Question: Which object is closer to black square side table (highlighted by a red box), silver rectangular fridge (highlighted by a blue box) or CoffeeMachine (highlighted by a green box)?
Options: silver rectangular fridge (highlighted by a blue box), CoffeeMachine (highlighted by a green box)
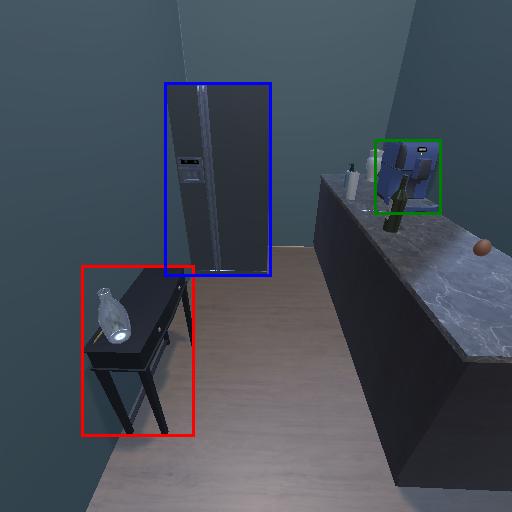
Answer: silver rectangular fridge (highlighted by a blue box)